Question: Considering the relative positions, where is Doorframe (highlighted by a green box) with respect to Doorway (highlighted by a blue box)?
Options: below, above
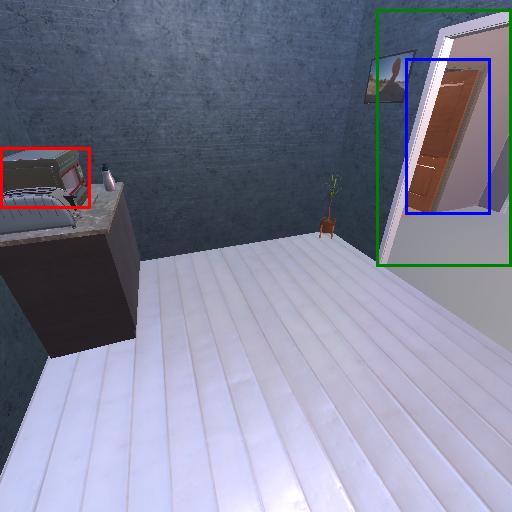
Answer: below